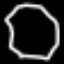
Label: octagon